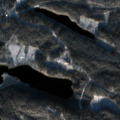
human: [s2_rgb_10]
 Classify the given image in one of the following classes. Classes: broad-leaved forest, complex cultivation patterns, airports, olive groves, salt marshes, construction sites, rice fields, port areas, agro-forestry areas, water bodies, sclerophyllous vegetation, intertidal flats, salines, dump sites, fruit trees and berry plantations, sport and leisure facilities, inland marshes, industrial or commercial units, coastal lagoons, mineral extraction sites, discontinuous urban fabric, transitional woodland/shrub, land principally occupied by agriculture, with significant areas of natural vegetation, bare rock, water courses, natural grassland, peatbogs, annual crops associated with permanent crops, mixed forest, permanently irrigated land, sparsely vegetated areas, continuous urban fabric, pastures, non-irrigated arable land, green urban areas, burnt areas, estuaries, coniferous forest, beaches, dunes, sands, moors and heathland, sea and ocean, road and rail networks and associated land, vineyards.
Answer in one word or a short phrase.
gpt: coniferous forest, mixed forest